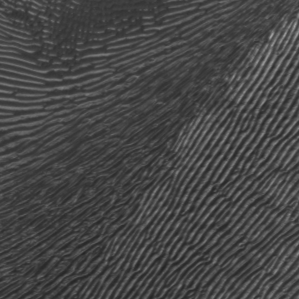
Label: frost